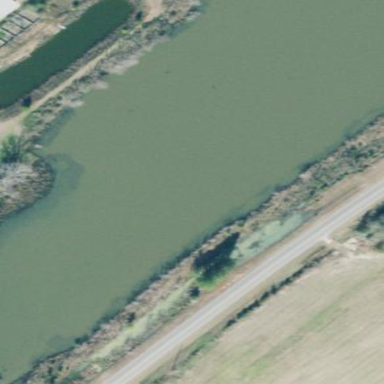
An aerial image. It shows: Pond with natural water.